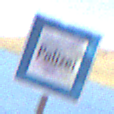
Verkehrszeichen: Polizei
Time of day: MorningAfternoon
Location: Outdoor (Nature)
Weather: Clear
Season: NotSpecified
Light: Natural